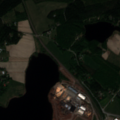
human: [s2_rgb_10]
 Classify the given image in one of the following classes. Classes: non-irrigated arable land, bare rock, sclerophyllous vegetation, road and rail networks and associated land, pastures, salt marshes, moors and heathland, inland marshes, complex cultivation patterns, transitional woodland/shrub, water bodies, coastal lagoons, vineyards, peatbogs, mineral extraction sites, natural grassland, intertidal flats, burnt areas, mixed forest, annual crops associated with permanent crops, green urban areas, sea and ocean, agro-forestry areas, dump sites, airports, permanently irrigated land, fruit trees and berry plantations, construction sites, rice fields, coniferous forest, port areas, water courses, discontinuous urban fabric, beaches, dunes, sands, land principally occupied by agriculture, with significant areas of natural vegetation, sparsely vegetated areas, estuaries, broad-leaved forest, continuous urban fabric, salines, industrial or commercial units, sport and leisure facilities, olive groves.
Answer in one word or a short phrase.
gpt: industrial or commercial units, land principally occupied by agriculture, with significant areas of natural vegetation, mixed forest, water bodies